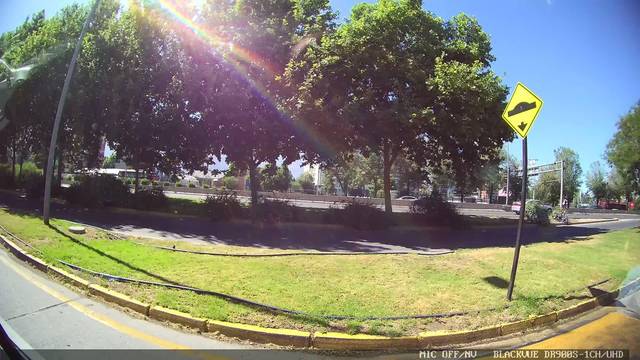
Region: Chile
Coordinates: -33.387, -70.541